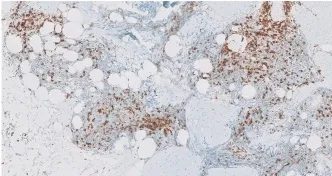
C) Immunohistochemistry (CD5-staining) of tissue from the lateral and medial lower quadrant of the left breast of our 62-year-old patient.
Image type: pathology (immunostaining)